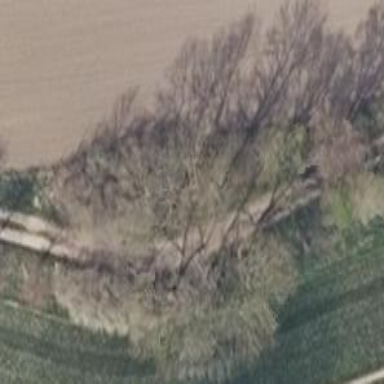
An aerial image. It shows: Row of deciduous broadleaved trees.